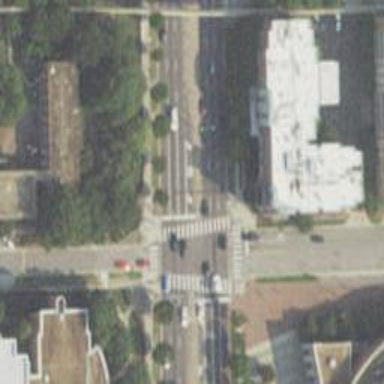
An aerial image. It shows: Footway with zebra crossing.